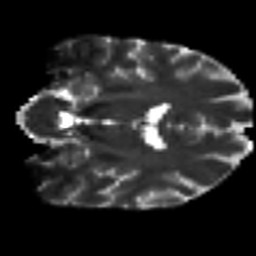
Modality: T2w
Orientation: coronal
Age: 37
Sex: female
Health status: ill
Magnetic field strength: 3 T
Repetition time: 8.4 s
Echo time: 0.0926 s